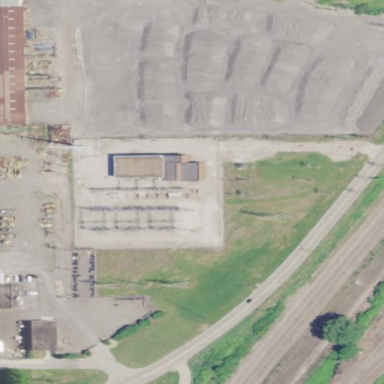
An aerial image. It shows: Outdoor distribution level power substation.